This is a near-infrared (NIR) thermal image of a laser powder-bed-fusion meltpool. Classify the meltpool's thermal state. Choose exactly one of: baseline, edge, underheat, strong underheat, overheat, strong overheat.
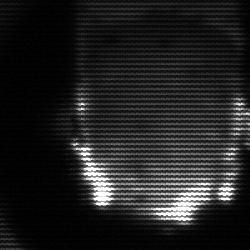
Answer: baseline